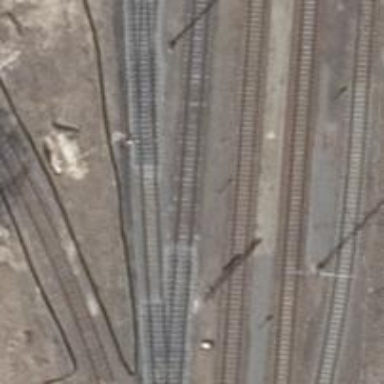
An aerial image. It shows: Railway switch.